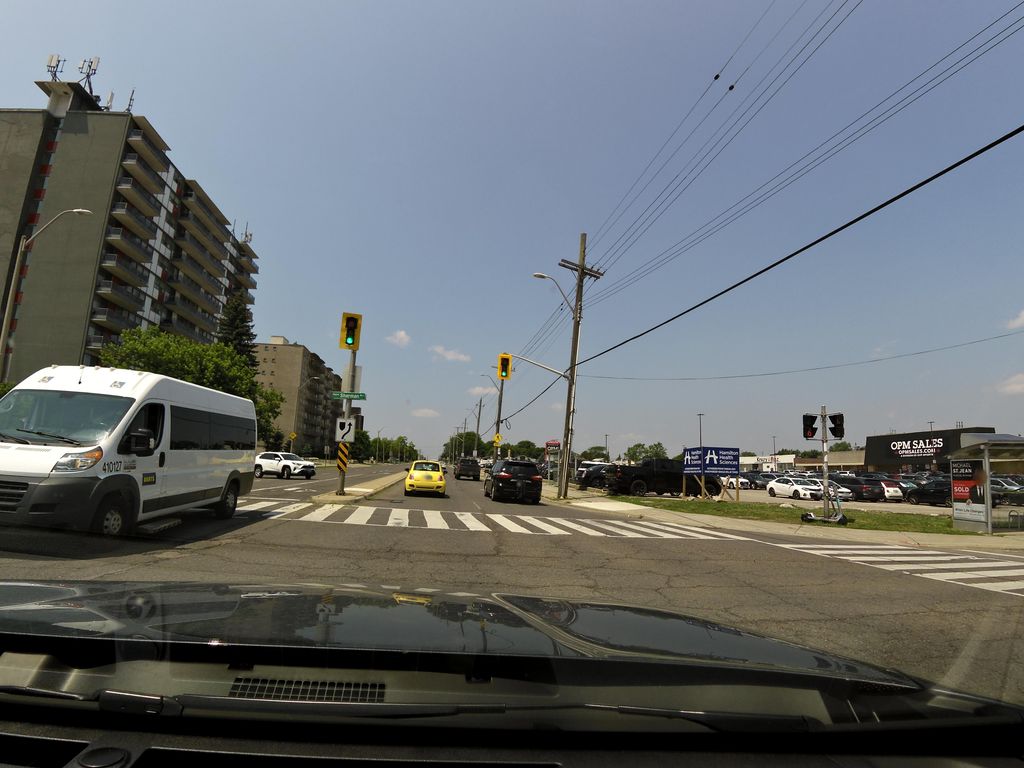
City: hamilton